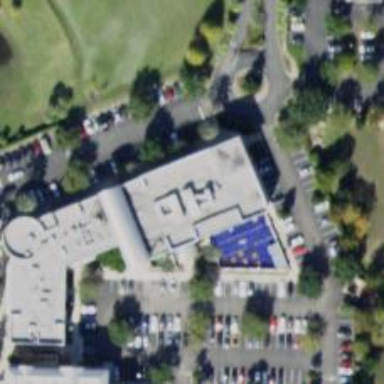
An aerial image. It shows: Fitness centre on leisure land.